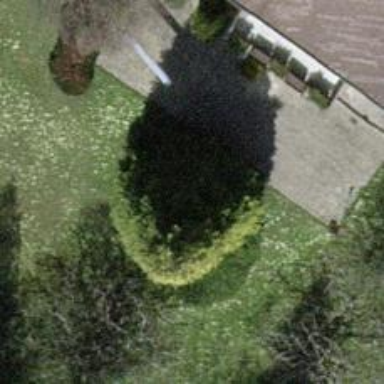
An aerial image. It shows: Evergreen needle-leaved tree.